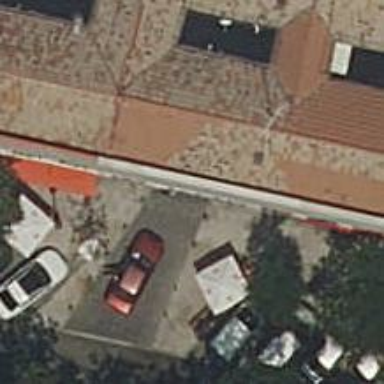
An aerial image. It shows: Bar.